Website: macys
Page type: billing-address
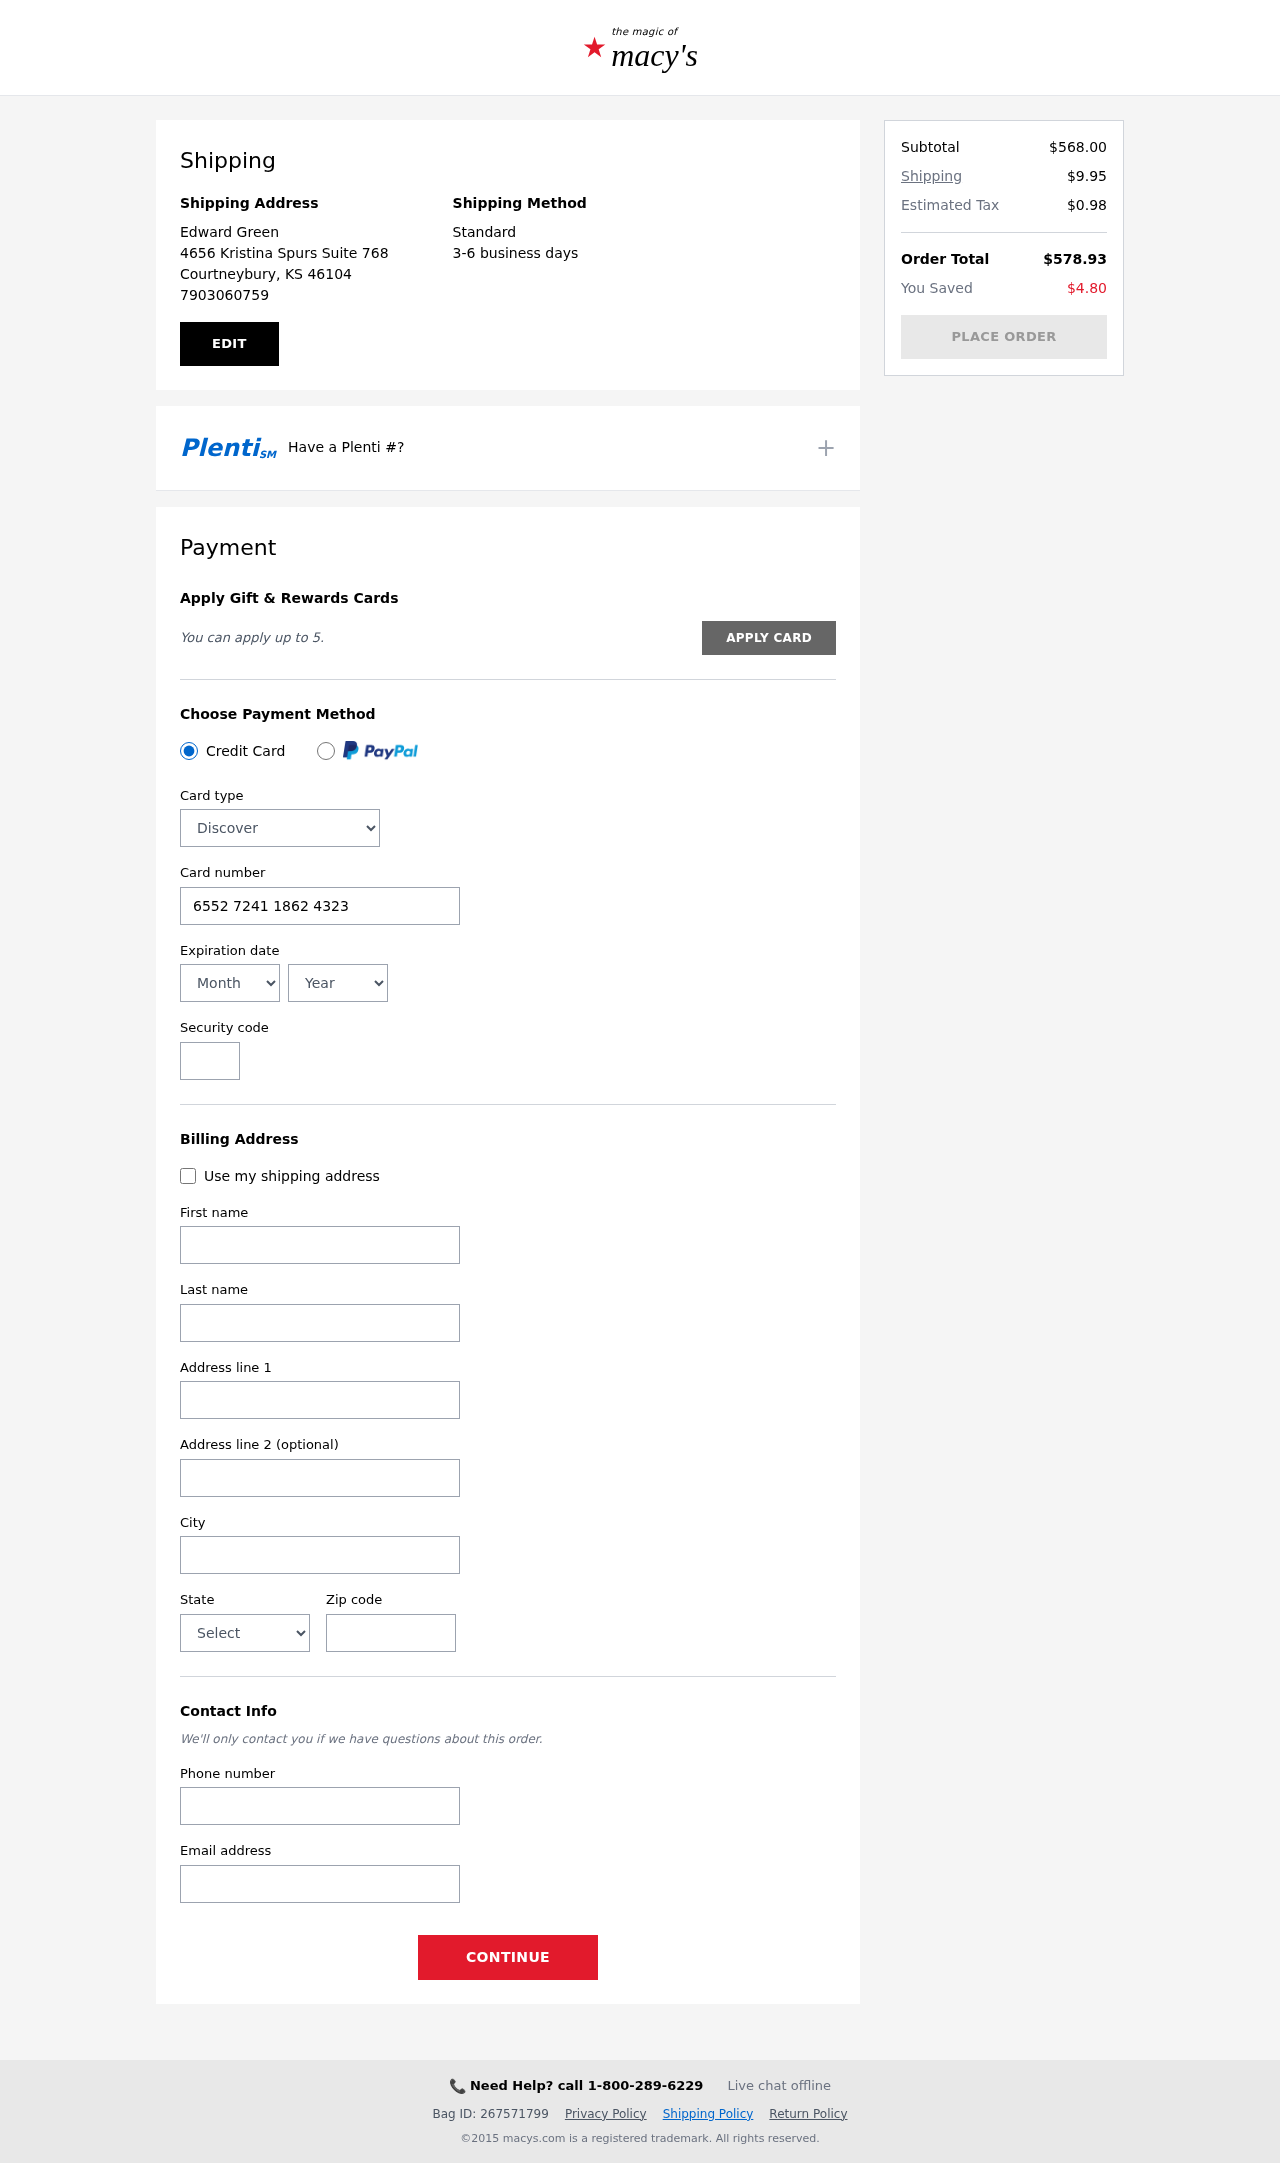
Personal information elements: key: PII_CARD_CVV
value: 496
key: PII_CARD_EXPIRY_MONTH
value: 03
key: PII_CARD_EXPIRY_YEAR
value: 29
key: PII_CARD_NUMBER
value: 6552 7241 1862 4323
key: PII_CARD_TYPE
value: Discover
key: PII_CITY
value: Courtneybury
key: PII_CITY_STATE_ZIP
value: Courtneybury, KS 46104
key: PII_EMAIL
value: edward.green@yahoo.com
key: PII_FIRSTNAME
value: Edward
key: PII_FULLNAME
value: Edward Green
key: PII_LASTNAME
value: Green
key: PII_PHONE
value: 7903060759
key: PII_POSTCODE
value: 46104
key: PII_STATE
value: Kansas
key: PII_STREET
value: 4656 Kristina Spurs Suite 768
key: PII_STREET2
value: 0992 Huff Squares
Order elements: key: ORDER_SUBTOTAL
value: $568.00
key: ORDER_SHIPPING_COST
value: $9.95
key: ORDER_TAX
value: $0.98
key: ORDER_TOTAL
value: $578.93
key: ORDER_SAVINGS
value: $4.80